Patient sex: F
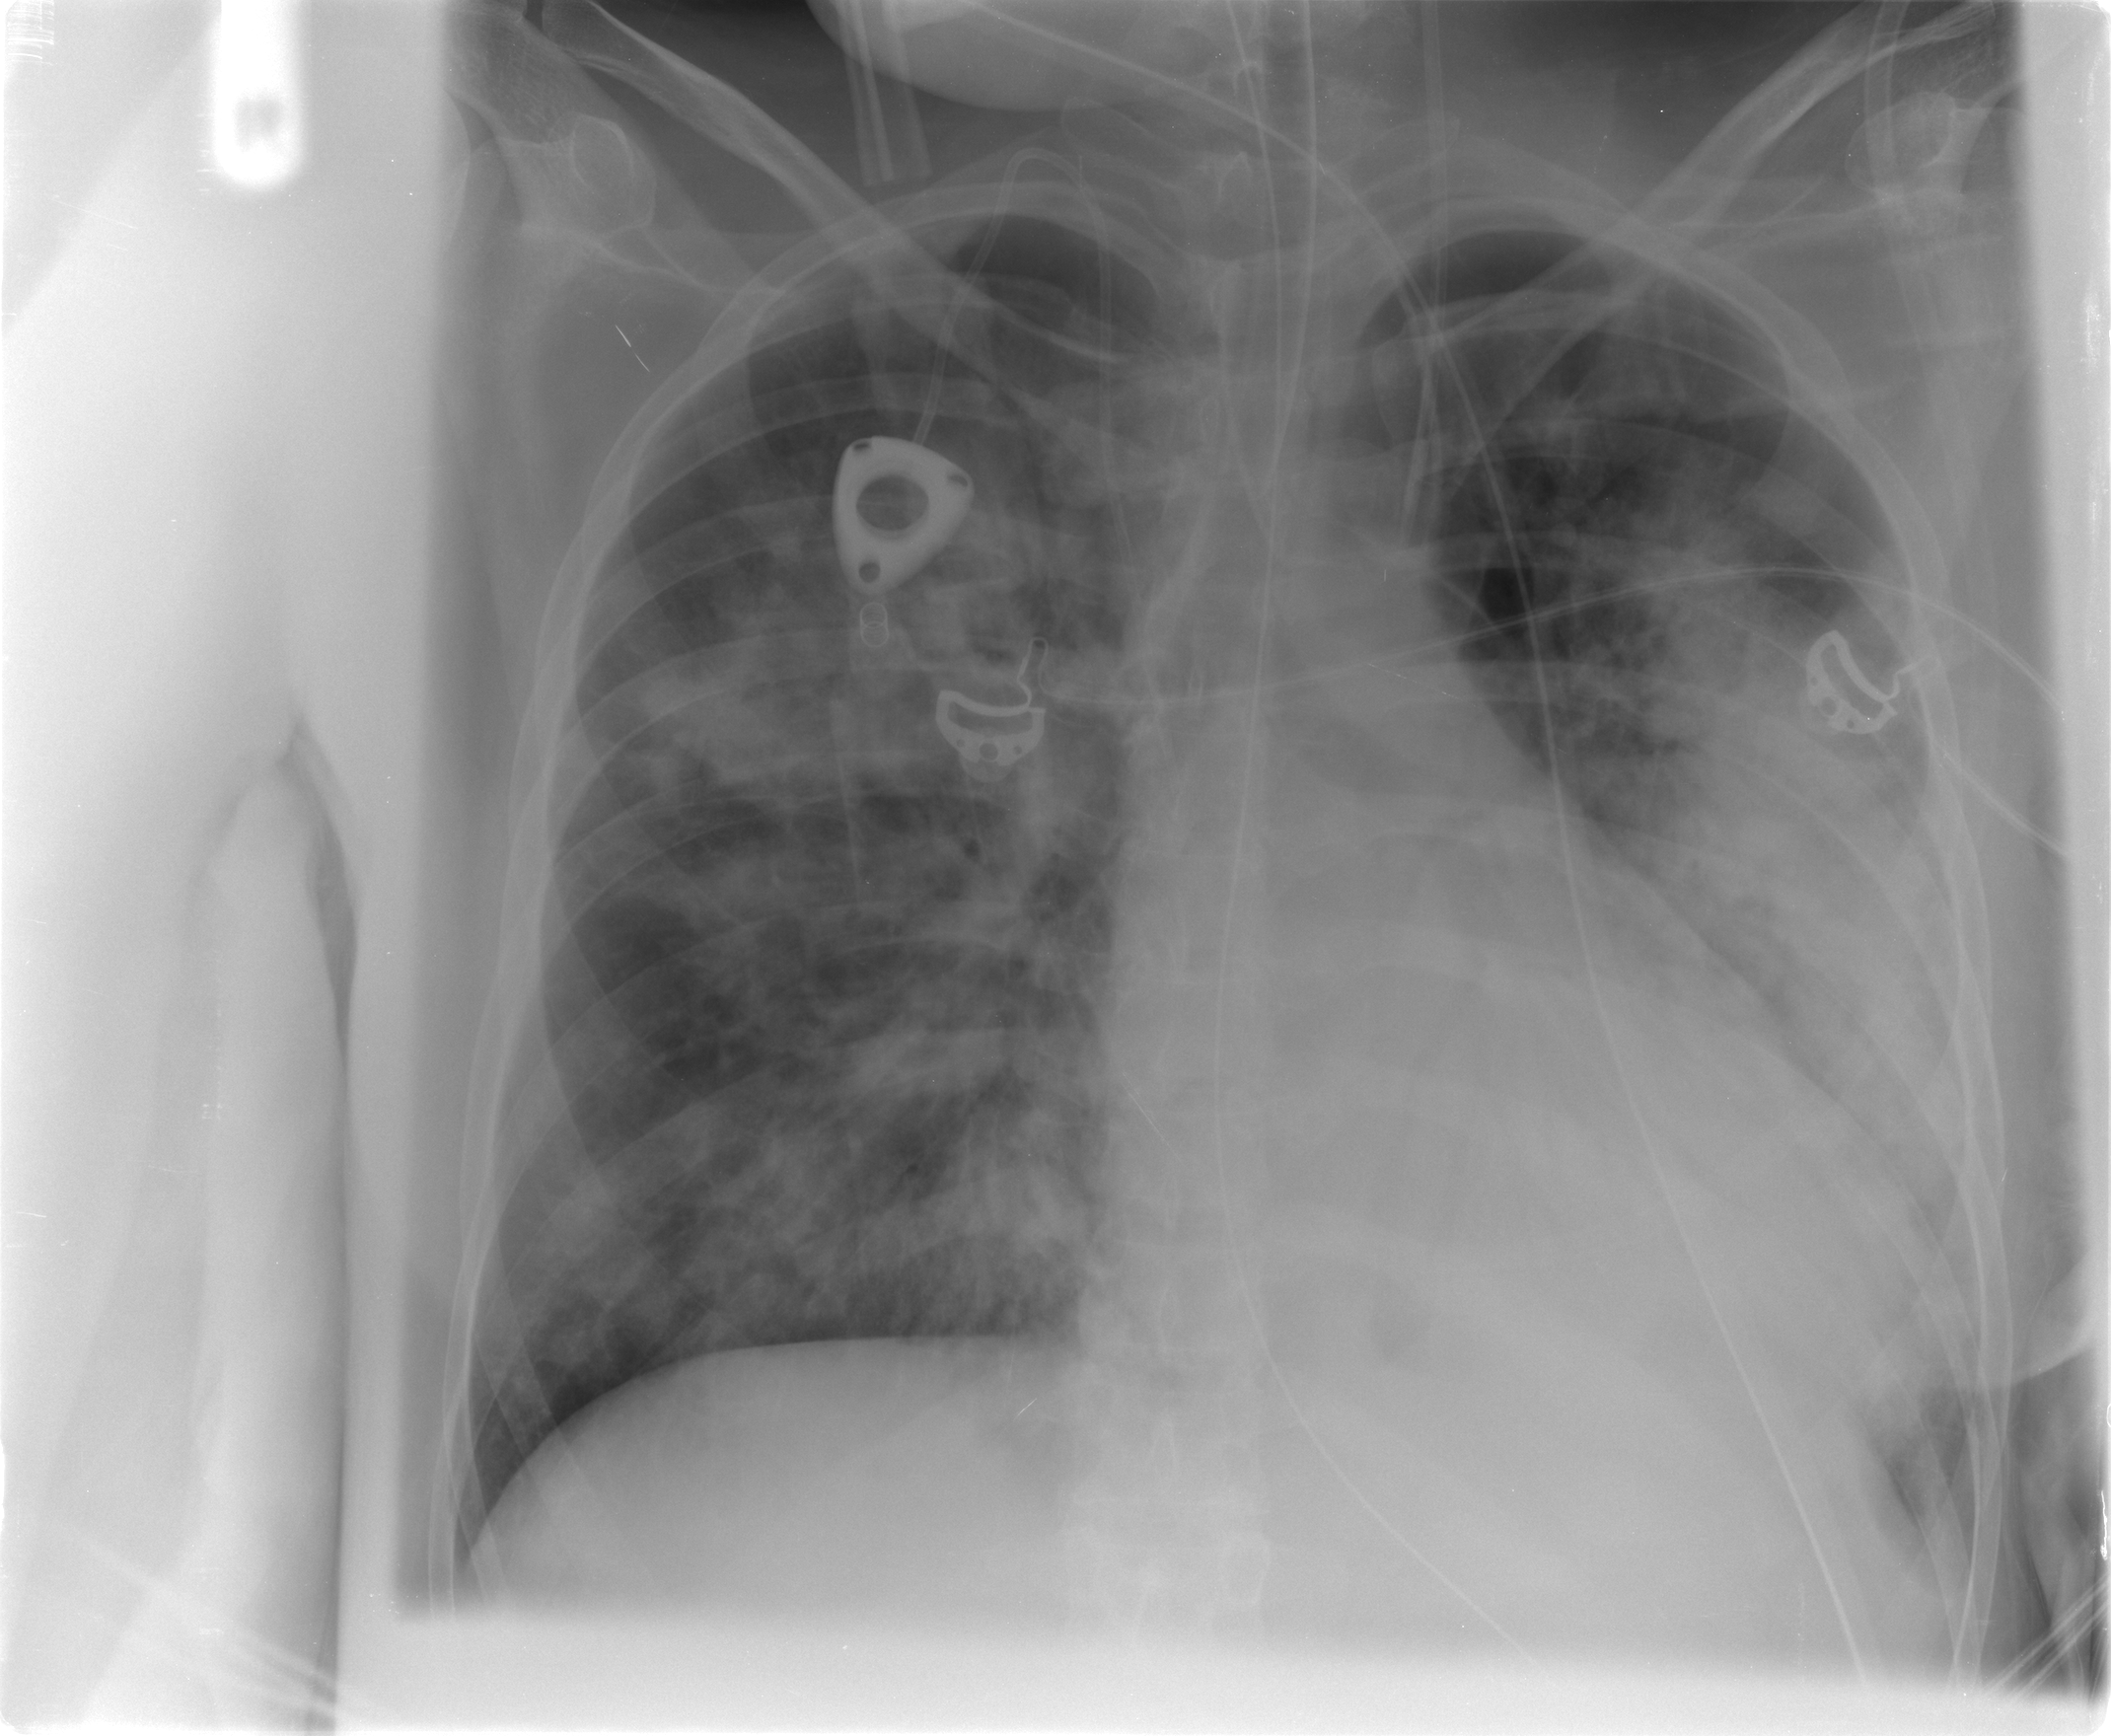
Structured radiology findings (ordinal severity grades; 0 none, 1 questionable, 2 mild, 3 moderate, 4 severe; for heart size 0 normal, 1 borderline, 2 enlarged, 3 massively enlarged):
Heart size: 1
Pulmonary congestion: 1
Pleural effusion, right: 0
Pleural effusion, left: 2
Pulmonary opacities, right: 3
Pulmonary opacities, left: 3
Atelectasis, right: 3
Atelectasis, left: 3